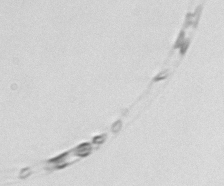
Label: Guinardia_striata